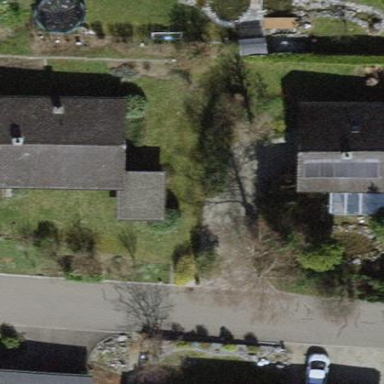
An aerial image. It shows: Detached building.